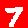
Digit: 7